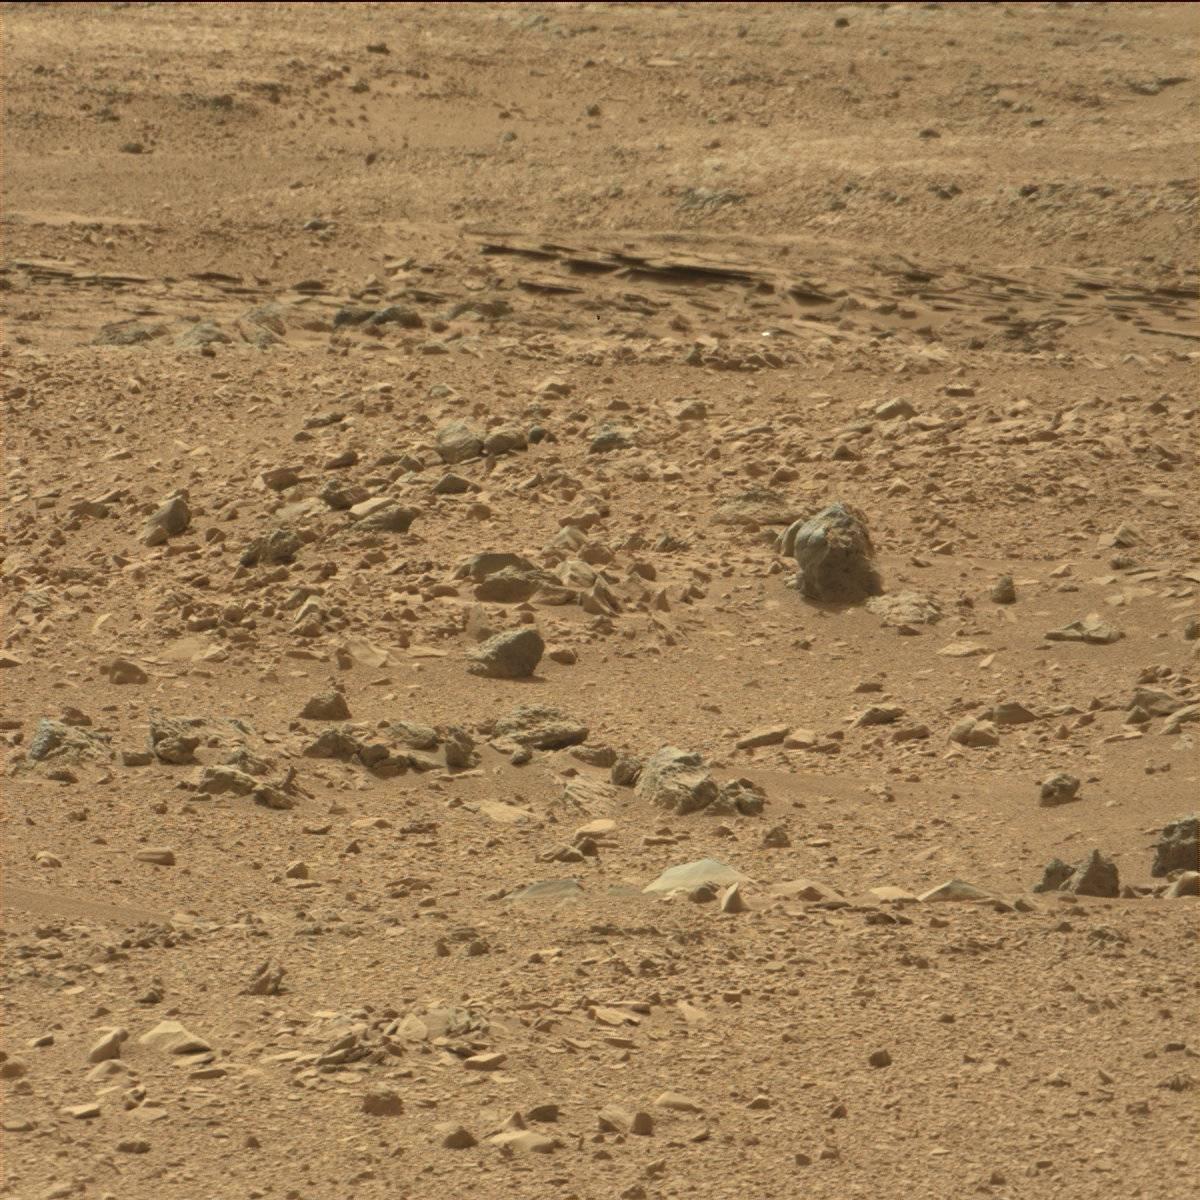
Terrain classes present: Bedrock, Rock, Sand / Soil